Field crop: maize
Growth stage: 2
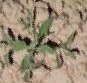
Species: atriplex